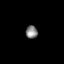
Tissue: lung
Cell type: Myeloid cells
Senescence score: 0.1905
Nuclear area (px): 148
Mean DAPI intensity: 133.818